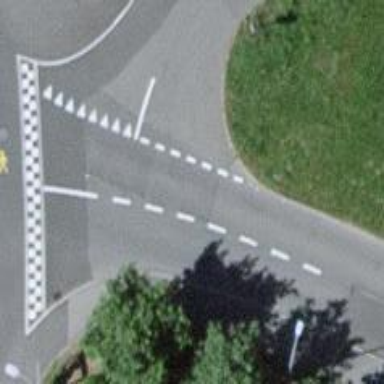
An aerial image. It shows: Road with "give way" sign.